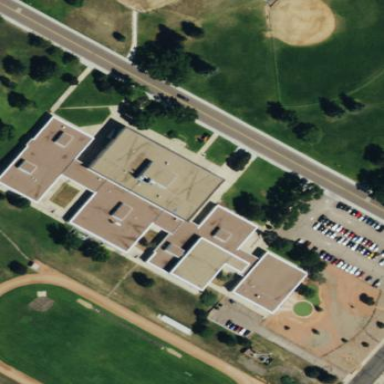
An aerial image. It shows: School building.